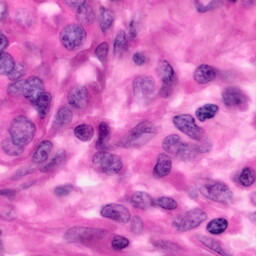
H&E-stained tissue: Pancreatic